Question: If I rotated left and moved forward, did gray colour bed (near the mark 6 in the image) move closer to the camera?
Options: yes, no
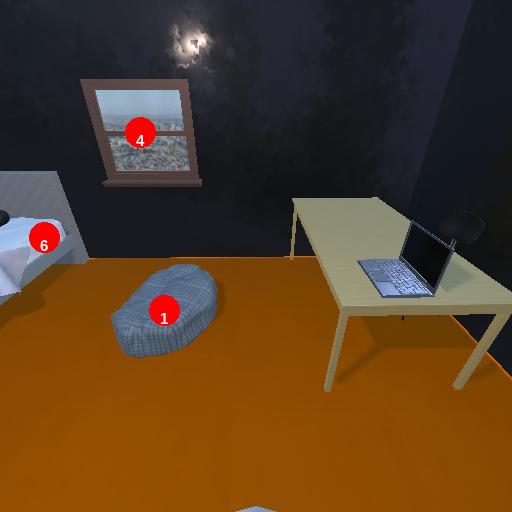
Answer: yes